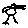
Label: bird